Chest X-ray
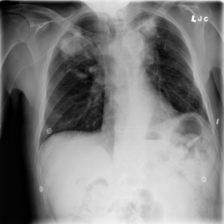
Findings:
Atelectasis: negative
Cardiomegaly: negative
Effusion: negative
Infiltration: negative
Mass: negative
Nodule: negative
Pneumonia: negative
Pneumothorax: negative
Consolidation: negative
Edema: negative
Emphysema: negative
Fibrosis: negative
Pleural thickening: negative
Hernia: negative